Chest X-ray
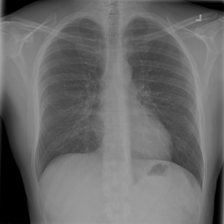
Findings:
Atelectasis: negative
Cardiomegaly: negative
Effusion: negative
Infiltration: negative
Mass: negative
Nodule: negative
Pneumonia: negative
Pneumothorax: negative
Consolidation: negative
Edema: negative
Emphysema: negative
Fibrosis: negative
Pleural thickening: negative
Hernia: negative